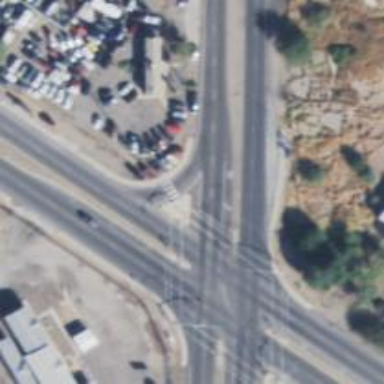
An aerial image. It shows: Marked crossing on footway.